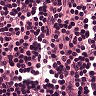
Metastatic tissue present: no